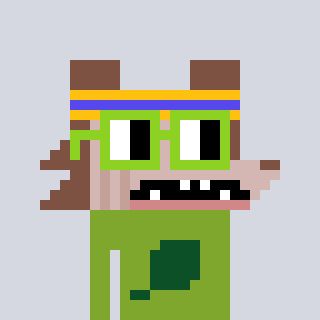
a pixel art character with square light green glasses, a werewolf-shaped head and a slimegreen-colored body on a cool background